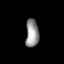
Tissue: lung
Cell type: Others
Senescence score: 0.1108
Nuclear area (px): 360
Mean DAPI intensity: 148.022